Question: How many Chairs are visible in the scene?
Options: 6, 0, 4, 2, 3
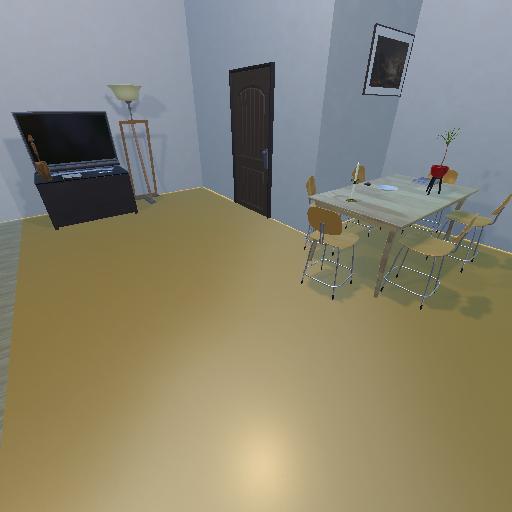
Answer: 6